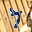
Label: 7